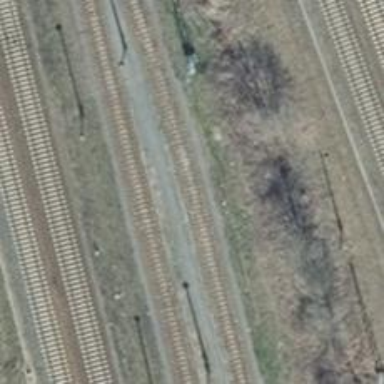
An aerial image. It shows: Rail yard with electrified contact lines for the railway.